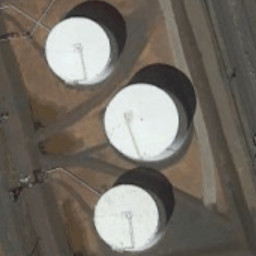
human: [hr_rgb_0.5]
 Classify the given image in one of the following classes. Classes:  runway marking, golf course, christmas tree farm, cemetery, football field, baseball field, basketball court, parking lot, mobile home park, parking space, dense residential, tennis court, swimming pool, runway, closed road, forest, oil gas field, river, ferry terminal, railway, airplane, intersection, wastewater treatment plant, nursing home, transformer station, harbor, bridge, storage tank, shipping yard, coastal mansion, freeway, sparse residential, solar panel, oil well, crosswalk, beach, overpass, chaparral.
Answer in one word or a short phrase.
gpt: storage tank